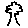
Label: tree